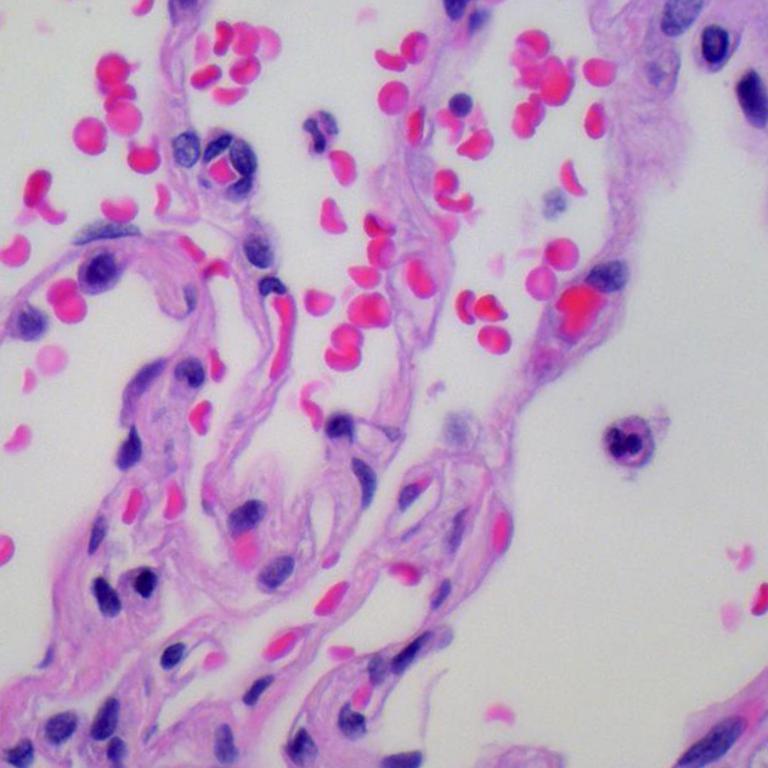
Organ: lung
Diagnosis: benign